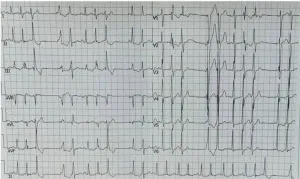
Image of case 4 (II-4) and 5 (III-4). (D) ECG of case 5 (III-4) showed frequent ventricular premature contractions with narrow QRS.
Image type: electrography (ekg)